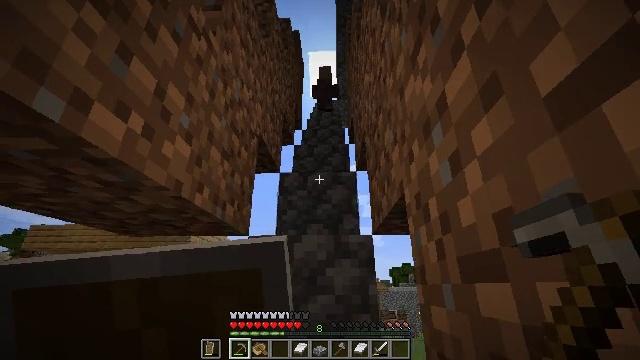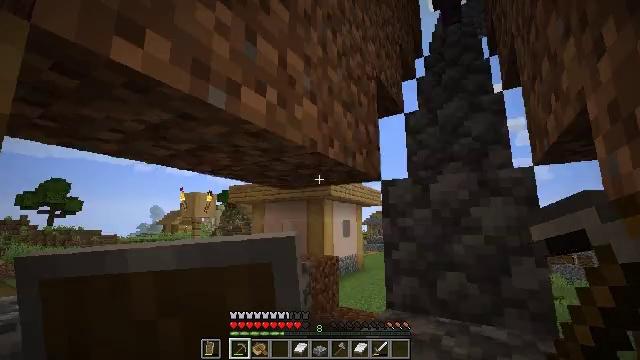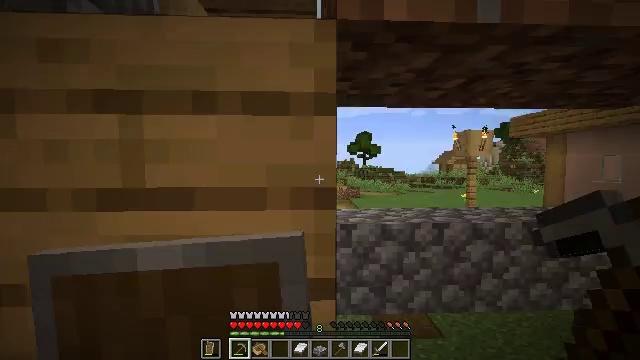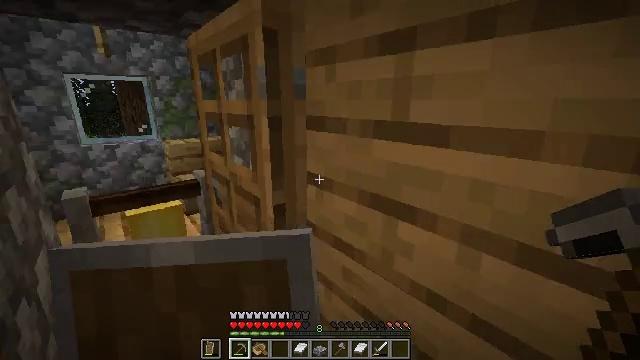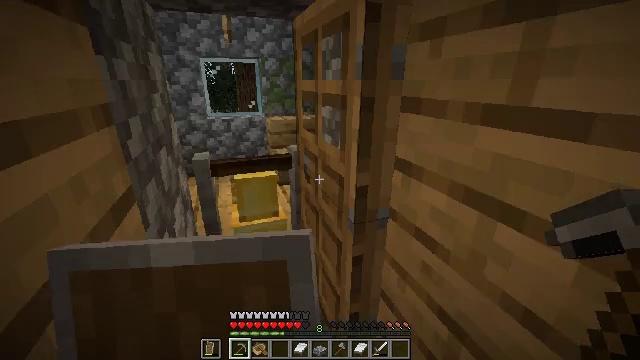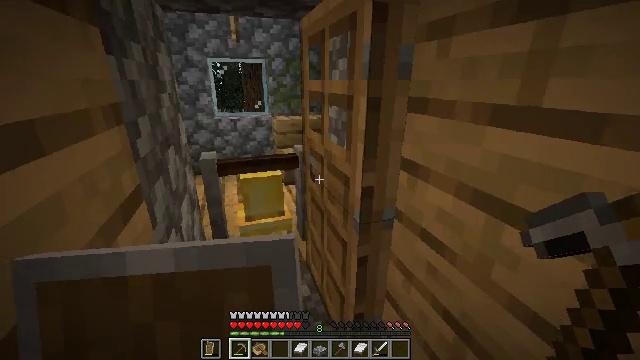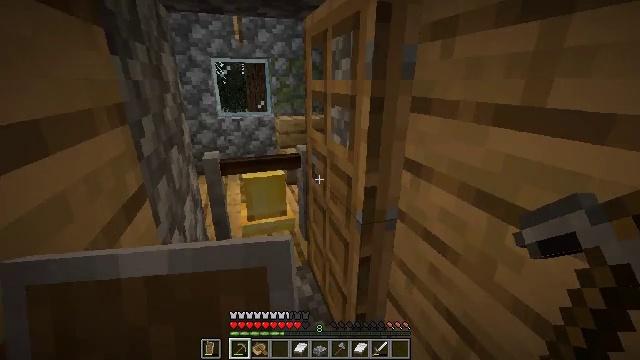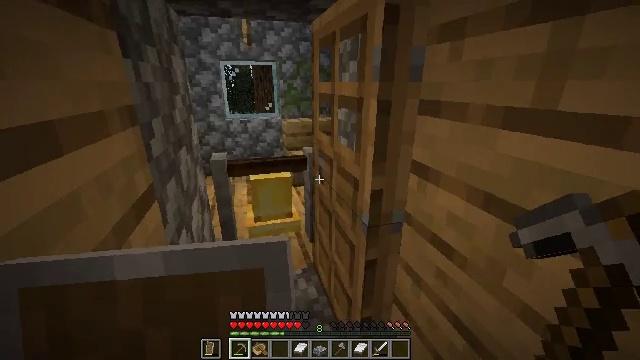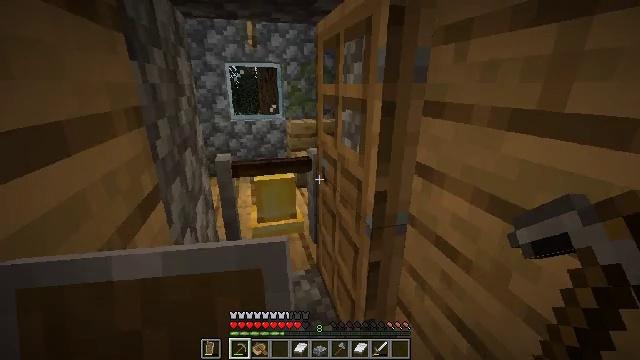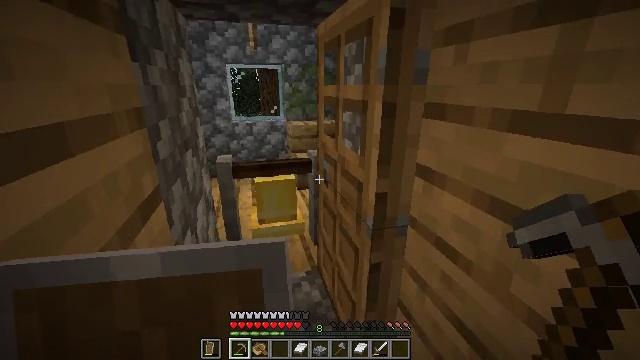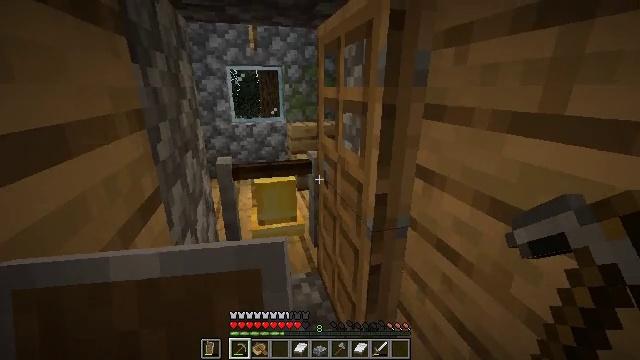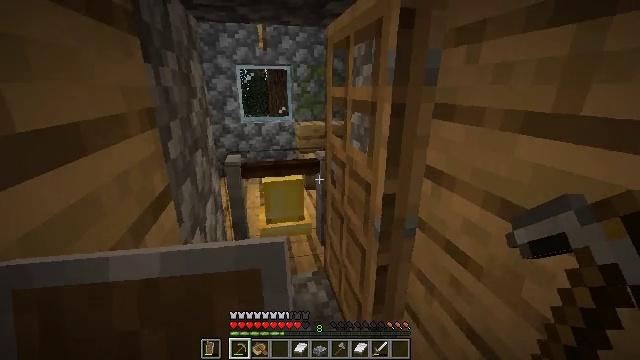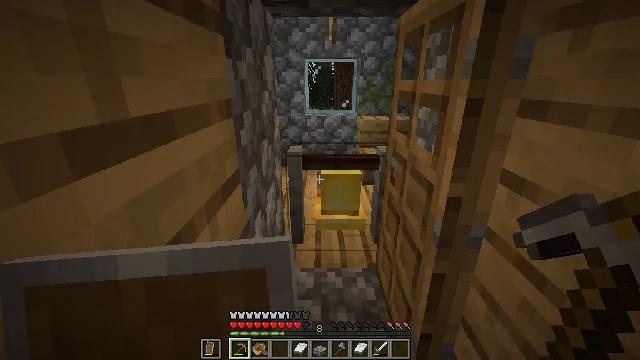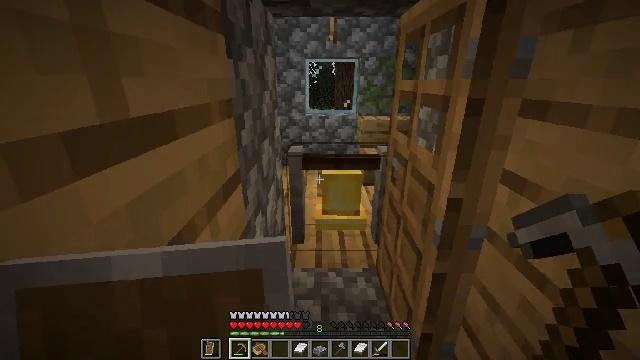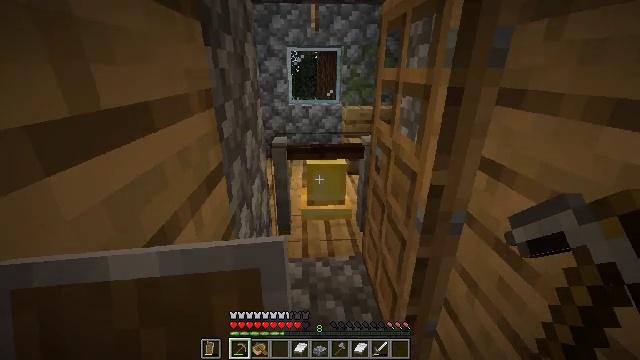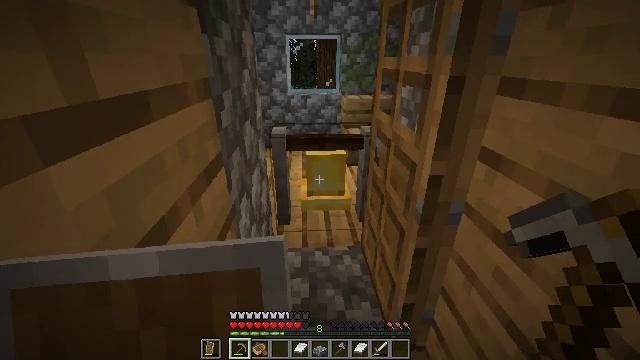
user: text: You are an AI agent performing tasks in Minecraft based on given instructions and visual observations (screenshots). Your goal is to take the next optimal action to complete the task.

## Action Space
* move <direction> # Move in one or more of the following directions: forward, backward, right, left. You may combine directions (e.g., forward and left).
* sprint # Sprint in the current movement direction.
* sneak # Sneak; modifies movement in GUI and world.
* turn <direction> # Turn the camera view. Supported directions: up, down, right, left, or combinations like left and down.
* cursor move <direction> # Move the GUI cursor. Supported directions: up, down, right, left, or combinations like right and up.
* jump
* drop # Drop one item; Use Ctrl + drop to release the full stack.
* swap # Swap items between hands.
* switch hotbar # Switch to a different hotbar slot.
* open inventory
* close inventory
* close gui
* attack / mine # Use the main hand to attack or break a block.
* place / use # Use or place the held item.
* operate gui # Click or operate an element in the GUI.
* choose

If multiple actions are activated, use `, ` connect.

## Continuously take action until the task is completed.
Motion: motion action
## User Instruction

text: Gather the bell for your inventory.
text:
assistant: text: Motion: turn left and down
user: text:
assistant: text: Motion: turn left and down
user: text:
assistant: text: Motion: turn left and down
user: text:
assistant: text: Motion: turn left and down
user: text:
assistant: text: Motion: turn left
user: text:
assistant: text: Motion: no_op
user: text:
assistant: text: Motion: turn left
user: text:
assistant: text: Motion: no_op
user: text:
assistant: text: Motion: no_op
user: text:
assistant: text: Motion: no_op
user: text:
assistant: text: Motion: turn left
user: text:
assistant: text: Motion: turn left and down
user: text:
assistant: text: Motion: no_op
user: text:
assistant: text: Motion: turn right and down
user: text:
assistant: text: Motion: turn down
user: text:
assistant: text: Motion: no_op
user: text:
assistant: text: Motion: no_op
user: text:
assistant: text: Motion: use / place
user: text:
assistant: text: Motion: use / place
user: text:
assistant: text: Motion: use / place
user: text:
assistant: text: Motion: no_op
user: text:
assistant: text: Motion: no_op
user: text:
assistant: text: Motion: no_op
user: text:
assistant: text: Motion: no_op
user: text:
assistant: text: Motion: no_op
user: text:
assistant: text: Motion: no_op
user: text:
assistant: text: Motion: no_op
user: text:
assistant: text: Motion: no_op
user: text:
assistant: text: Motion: no_op
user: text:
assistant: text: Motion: no_op